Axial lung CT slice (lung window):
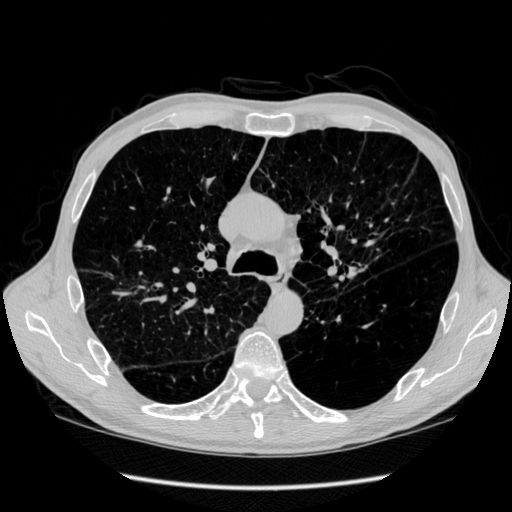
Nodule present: no